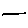
Label: line